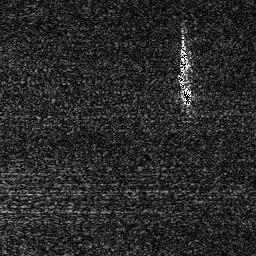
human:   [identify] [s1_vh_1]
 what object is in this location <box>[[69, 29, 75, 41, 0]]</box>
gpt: <ref>1 small ship at the right</ref>